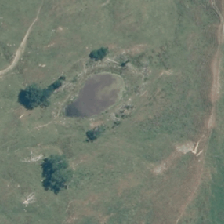
Land cover: lake_pond